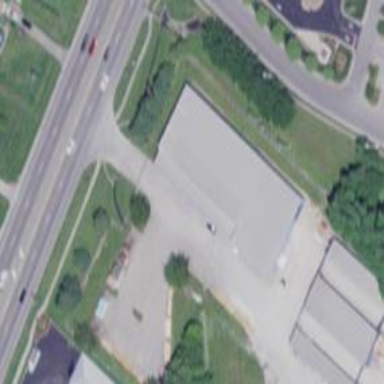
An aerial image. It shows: Trading shop located within building.